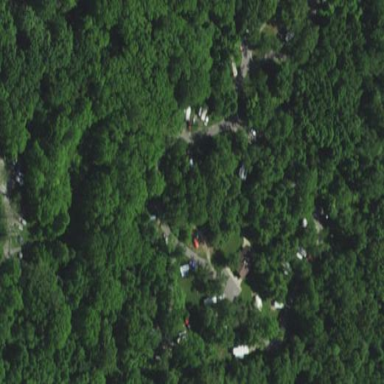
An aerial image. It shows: Camping site with tents and caravans.